九年级 · 解析几何
如图, 一名学生推铅球, 铅球行进高度 $y$ (单位: m) 与水平距离 $x$ (单位: m)之间的关系是 $y=-\frac{1}{12}(x-10)(x+4)$, 则铅球推出的距离 $O A=$ $\qquad$ $\mathrm{m}$.

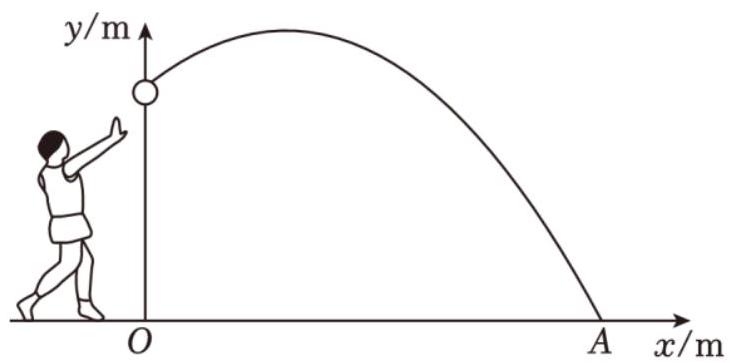
答案:  10

解析: 点 $\mathrm{A}$ 在 $x$ 轴上, 令 $y=0$, 代入解析式即可求解.

【详解】解: 令 $y=0$, 则 $-\frac{1}{12}(x-10)(x+4)=0$, 解得: $x=10$ 或 $x=-4$ (不合题意, 舍去), $\therefore A(10,0)$,

$\therefore O A=10$,

故答案为: 10 .

【点睛】本题主要考查二次函数图像的性质, 理解题意, 掌握二次函数图像与坐标轴交点的计算方法是解题的关键.